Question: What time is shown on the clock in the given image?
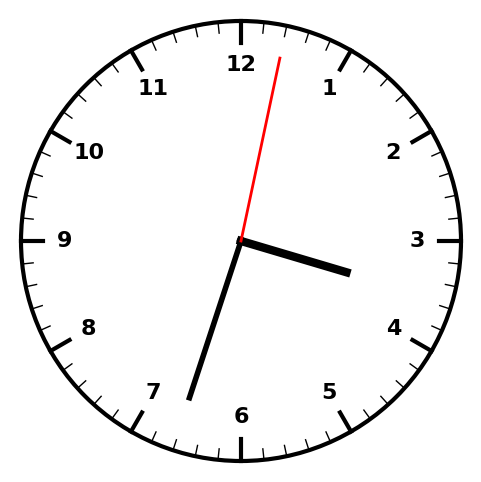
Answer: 03:33:02